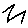
Label: zigzag